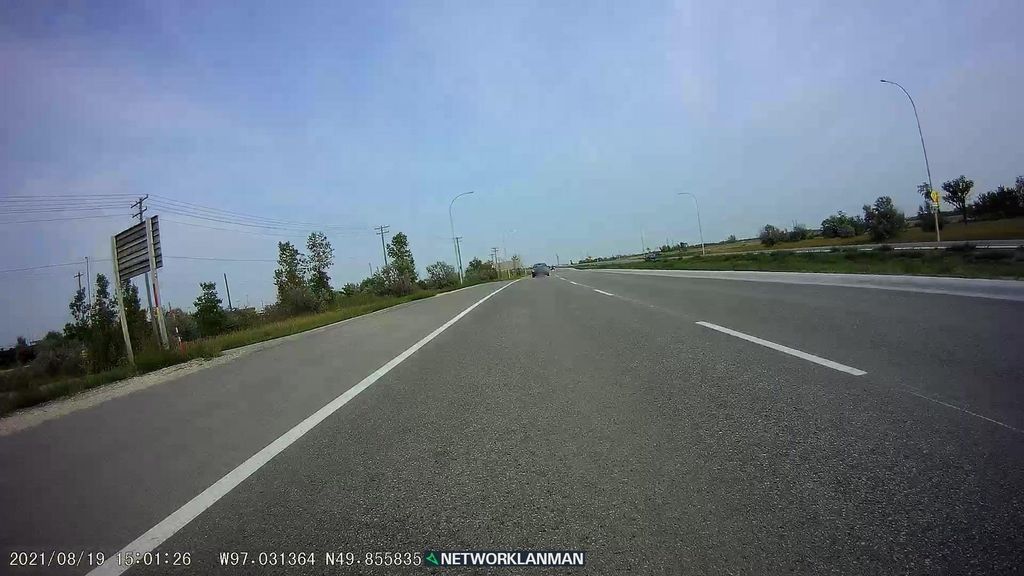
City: winnipeg